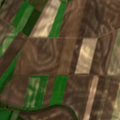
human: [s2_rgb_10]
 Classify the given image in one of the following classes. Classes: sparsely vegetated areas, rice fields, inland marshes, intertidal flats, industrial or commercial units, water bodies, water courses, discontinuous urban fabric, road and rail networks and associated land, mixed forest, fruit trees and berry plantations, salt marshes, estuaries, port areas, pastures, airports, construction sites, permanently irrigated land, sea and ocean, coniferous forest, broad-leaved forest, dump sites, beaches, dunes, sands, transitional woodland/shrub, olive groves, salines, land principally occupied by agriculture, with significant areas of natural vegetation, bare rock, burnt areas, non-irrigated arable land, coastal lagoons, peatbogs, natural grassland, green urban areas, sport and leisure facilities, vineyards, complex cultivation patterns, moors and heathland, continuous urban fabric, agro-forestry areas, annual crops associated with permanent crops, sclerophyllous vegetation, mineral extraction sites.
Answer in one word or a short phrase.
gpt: non-irrigated arable land